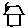
Label: house